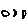
Label: moon